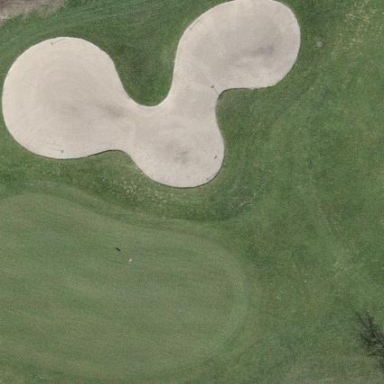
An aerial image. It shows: Golf bunker.